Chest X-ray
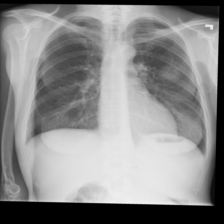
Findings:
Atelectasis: negative
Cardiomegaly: negative
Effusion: negative
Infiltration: negative
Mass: negative
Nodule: negative
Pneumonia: negative
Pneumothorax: negative
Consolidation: negative
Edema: negative
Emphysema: negative
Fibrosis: negative
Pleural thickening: negative
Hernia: negative